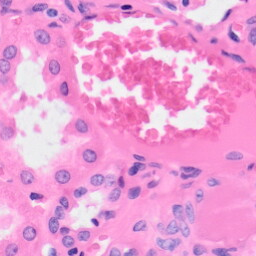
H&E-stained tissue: Kidney